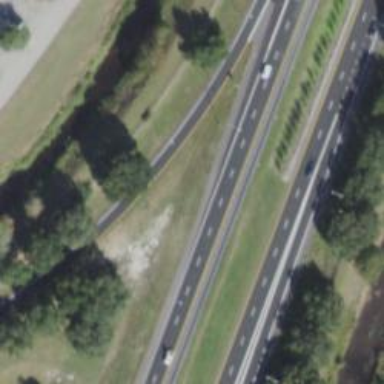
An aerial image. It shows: Parclo junction on motorway link.